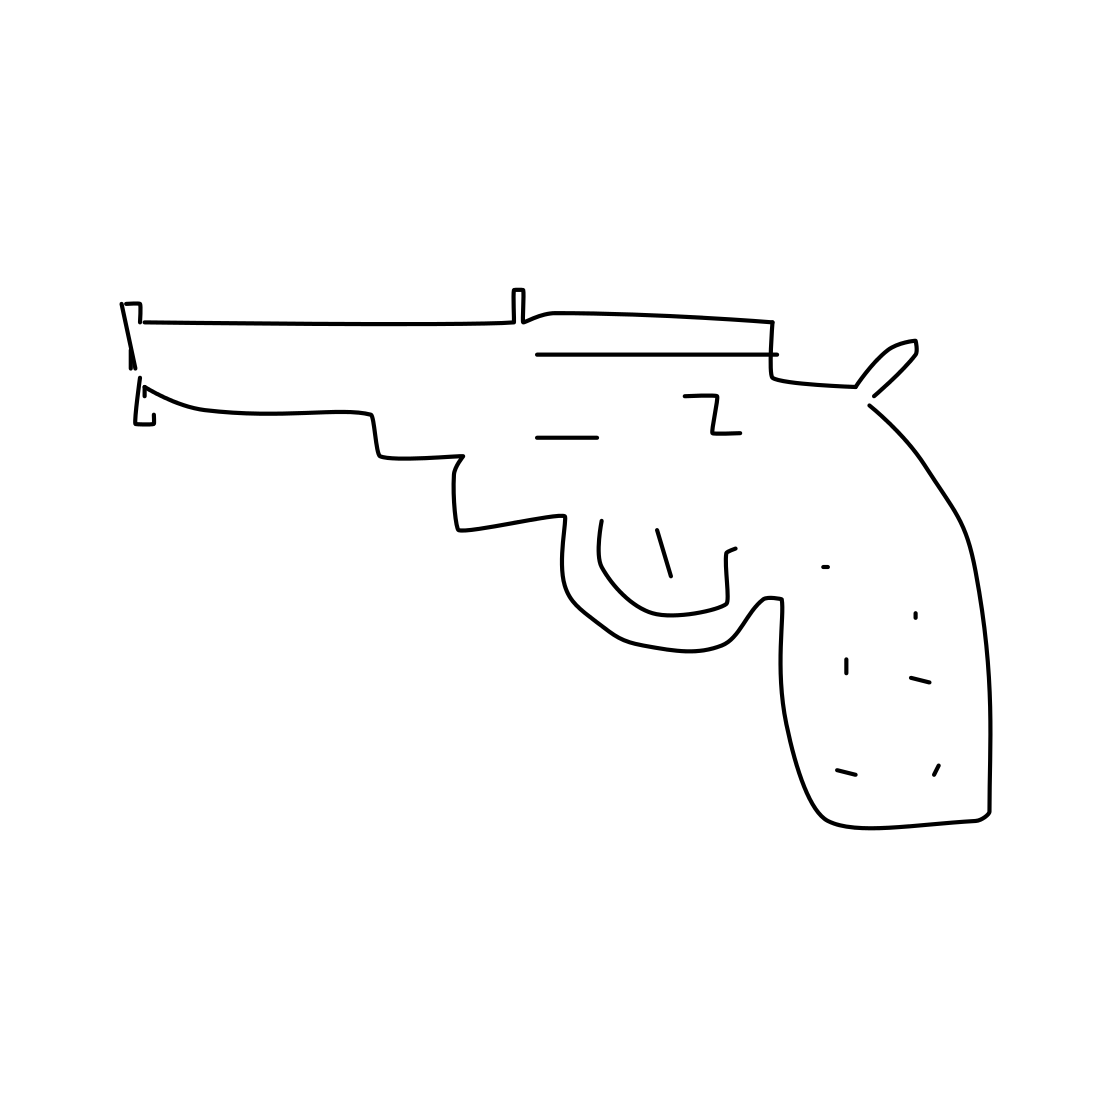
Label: revolver